Brain MRI, t2w sequence, axial 2D slice.
Patient: age 42, sex F, weight 90 kg, height 1.9 m
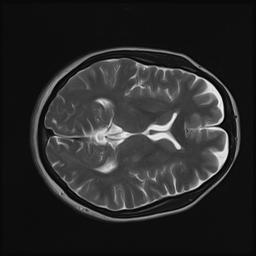